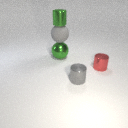
small gray metal cylinder to the left of small red metal cylinder